Aerial crown-view tile of a tropical tree (Barro Colorado Island, Panama), acquired 20250818:
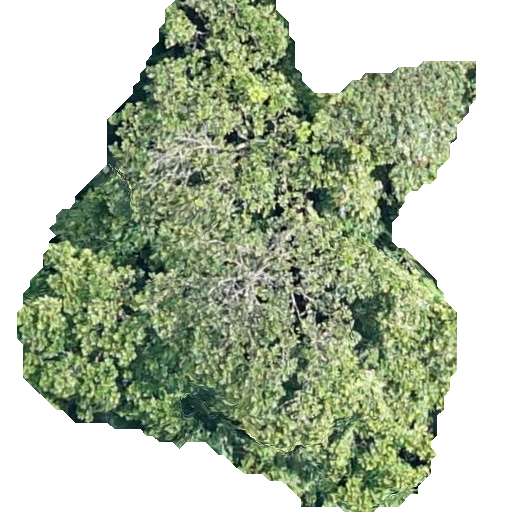
Species: Anacardium excelsum
GBIF accepted scientific name: Anacardium excelsum
Crown area: 229.233 m²